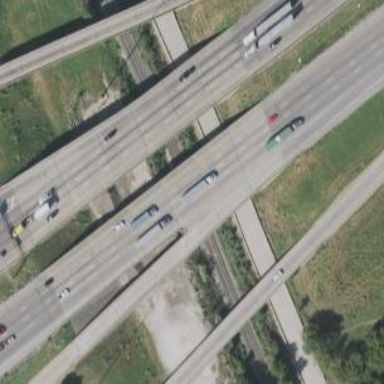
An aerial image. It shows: Bridge over motorway_link.